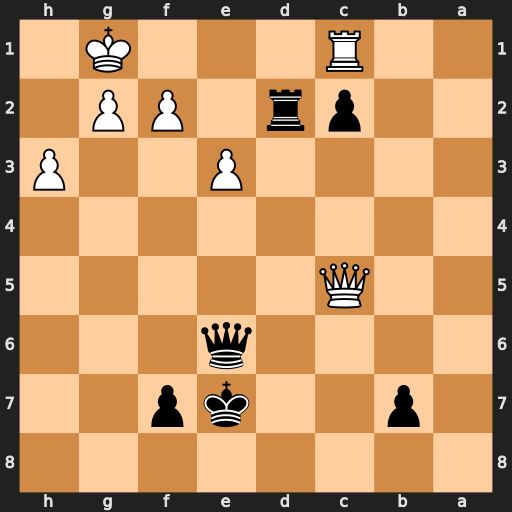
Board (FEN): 8/1p2kp2/4q3/2Q5/8/4P2P/2pr1PP1/2R3K1
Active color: b
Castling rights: -
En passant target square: -
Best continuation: Qd6 Qxd6+ Kxd6